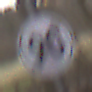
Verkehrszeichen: EndeGeschwindigkeit90
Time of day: MorningAfternoon
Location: Outdoor (Nature)
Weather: Overcast
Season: Autumn
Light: Natural